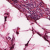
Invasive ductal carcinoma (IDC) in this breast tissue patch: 0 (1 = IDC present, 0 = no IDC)